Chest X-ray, AP view. Patient: 59 years old, sex M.
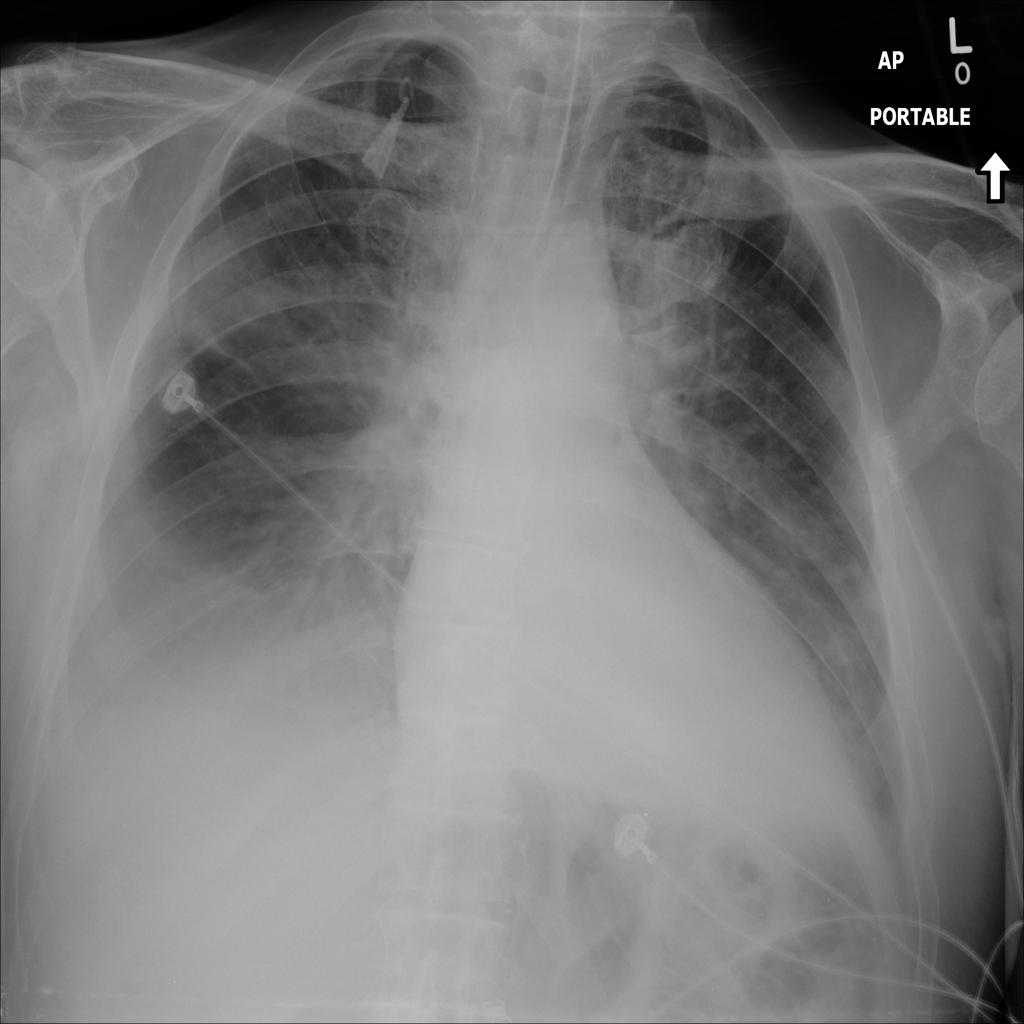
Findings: Effusion, Infiltration